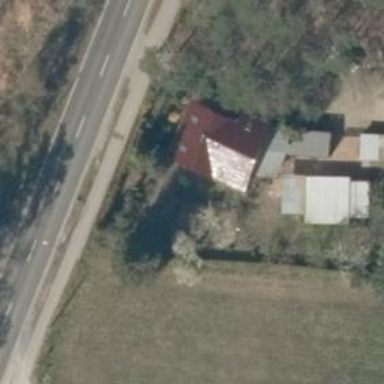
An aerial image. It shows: Simple and straightforward house.